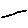
Label: line